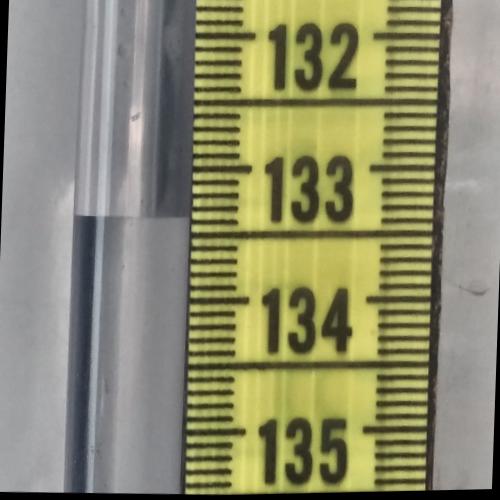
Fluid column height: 133.4 cm